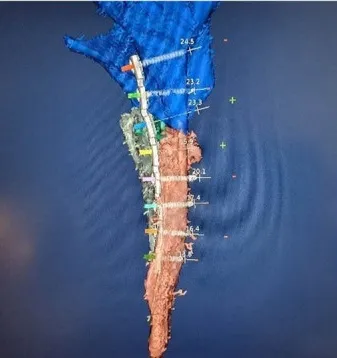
Modeling of the fixation screws.
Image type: radiology (ct)